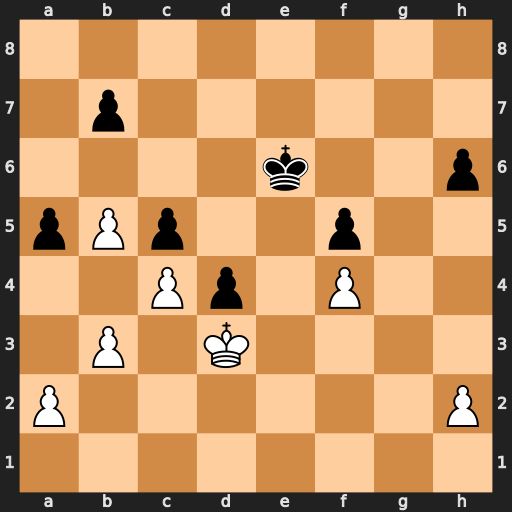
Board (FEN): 8/1p6/4k2p/pPp2p2/2Pp1P2/1P1K4/P6P/8
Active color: w
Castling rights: -
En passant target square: a6
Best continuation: bxa6 bxa6 b4